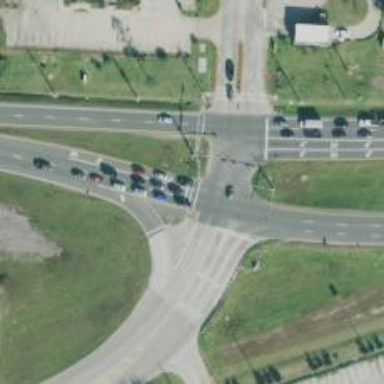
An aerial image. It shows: Crossing on the road.